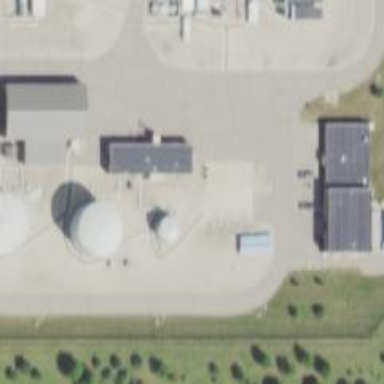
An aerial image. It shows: Storage tank that is man-made.